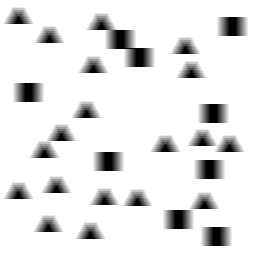
Squares: 9
Triangles: 19
Stars: 0
Total shapes: 28